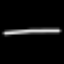
Label: line